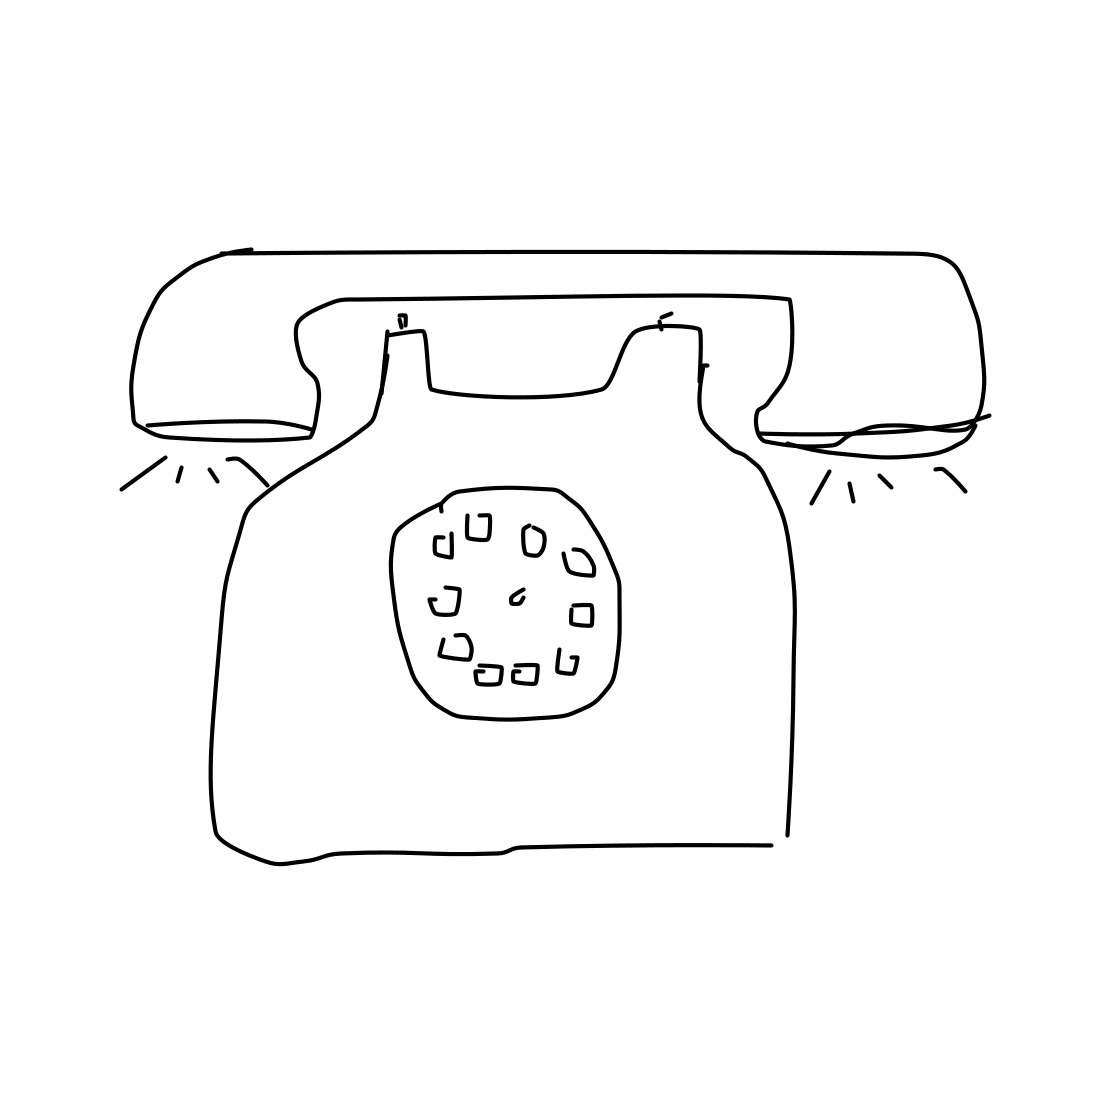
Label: telephone